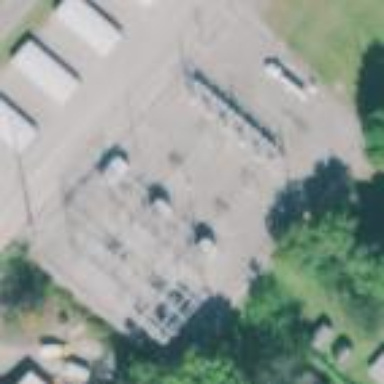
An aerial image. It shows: Power substation.